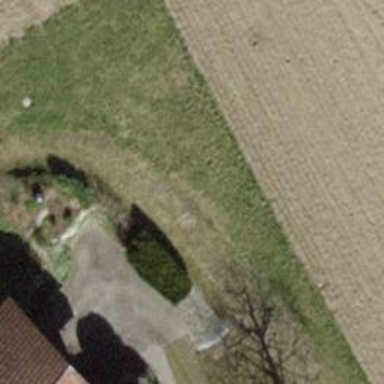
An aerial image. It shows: Path with grass surface. The tracktype is graded as grade5.